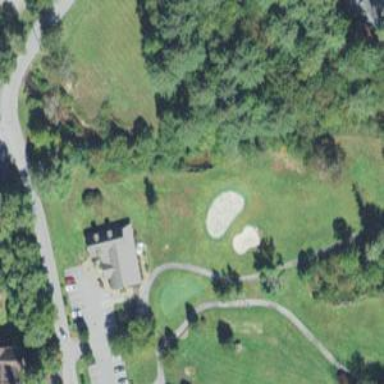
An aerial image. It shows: Golf course surrounded by greenery.